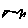
Label: zigzag